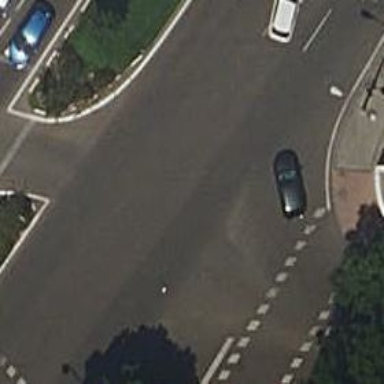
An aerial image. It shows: Primary road with asphalt surface.